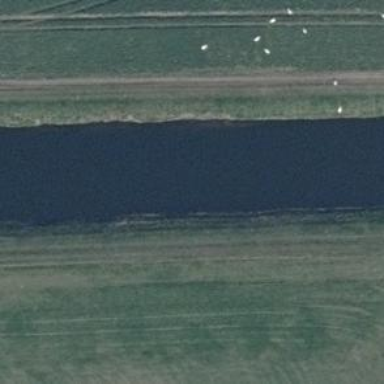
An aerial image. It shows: Canal.